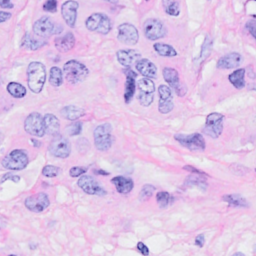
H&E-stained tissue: Breast